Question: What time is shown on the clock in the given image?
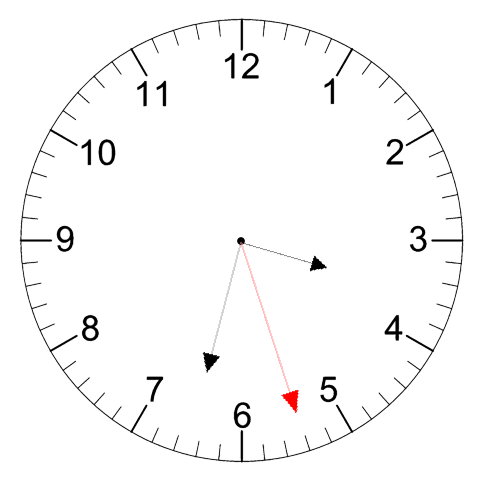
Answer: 03:32:27